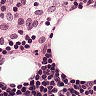
Metastatic tissue present: no